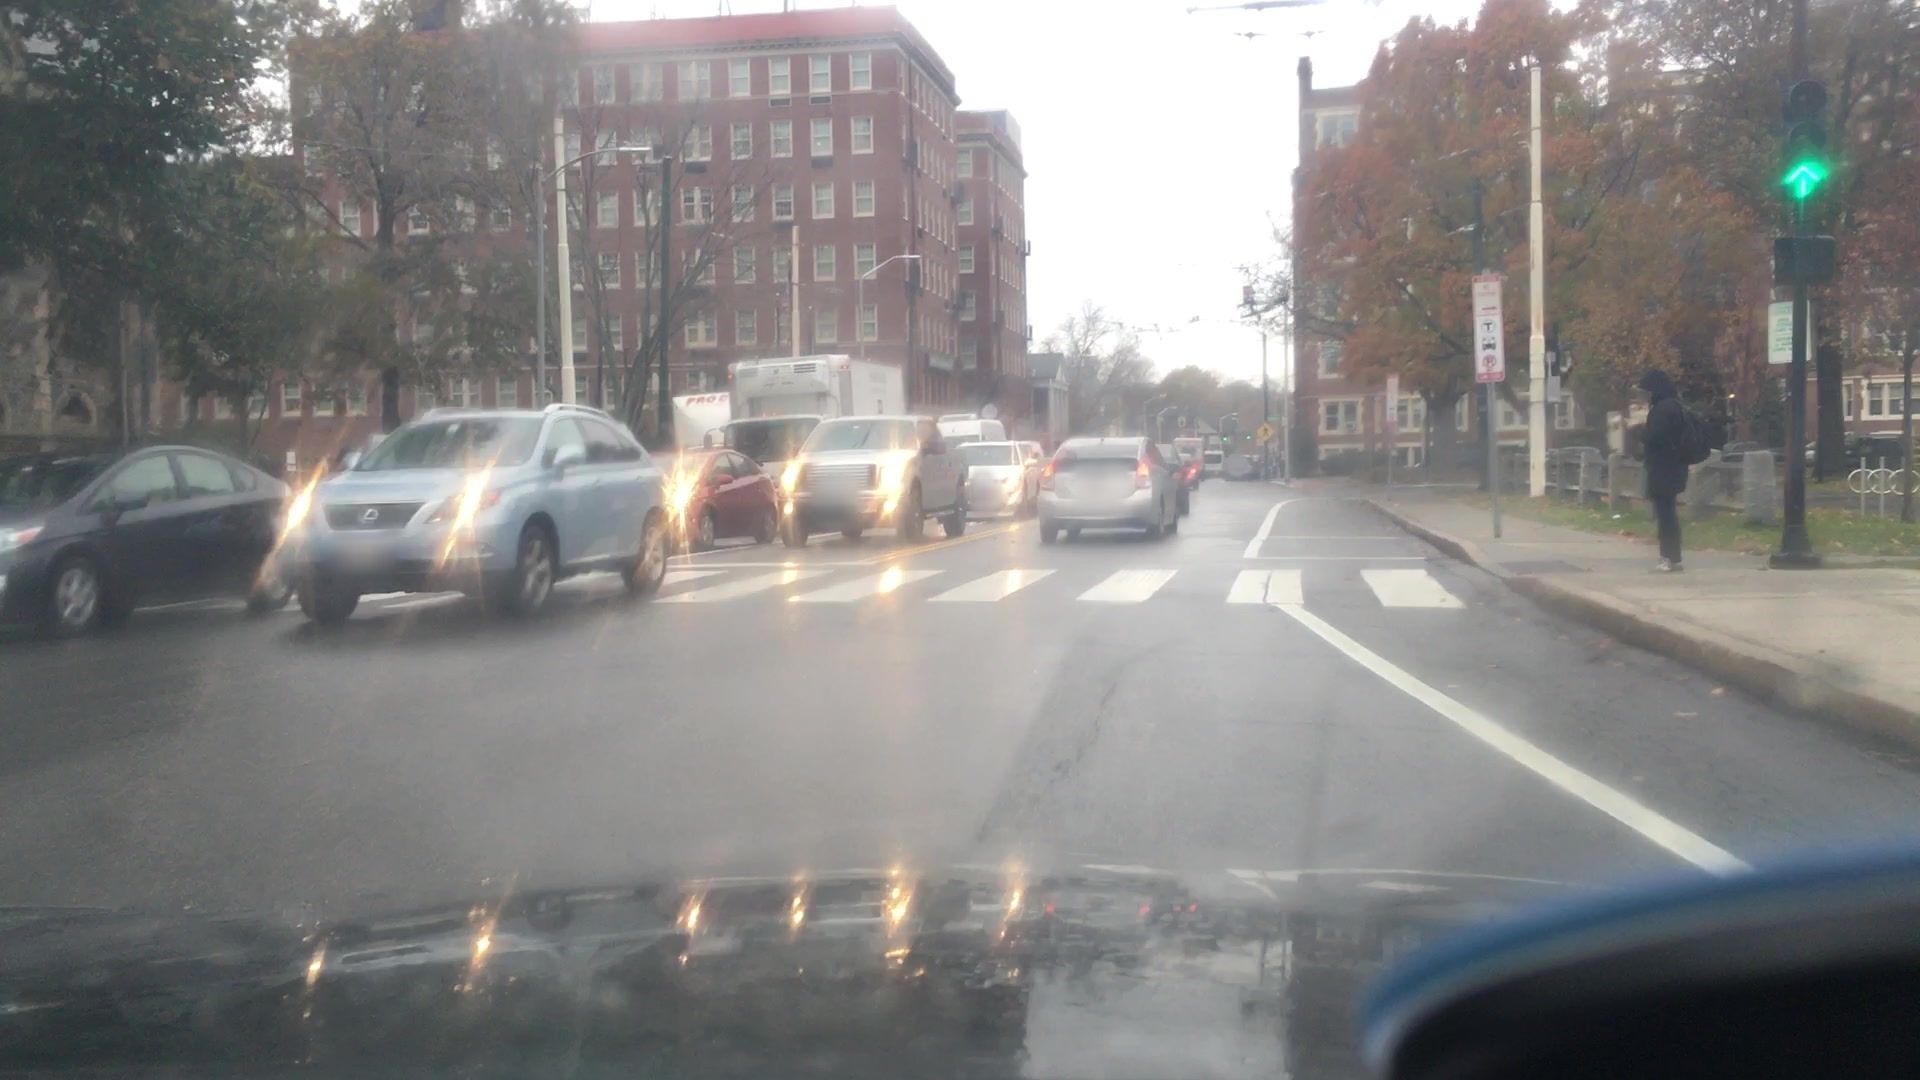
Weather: rainy
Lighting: day
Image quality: slightly poor
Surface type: driving surface
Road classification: tertiary
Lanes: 4
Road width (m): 24.4
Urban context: urban centre
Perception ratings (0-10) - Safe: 2.93, Lively: 6.75, Beautiful: 6.19, Boring: 1.53, Depressing: 0.44, Wealthy: 6.67